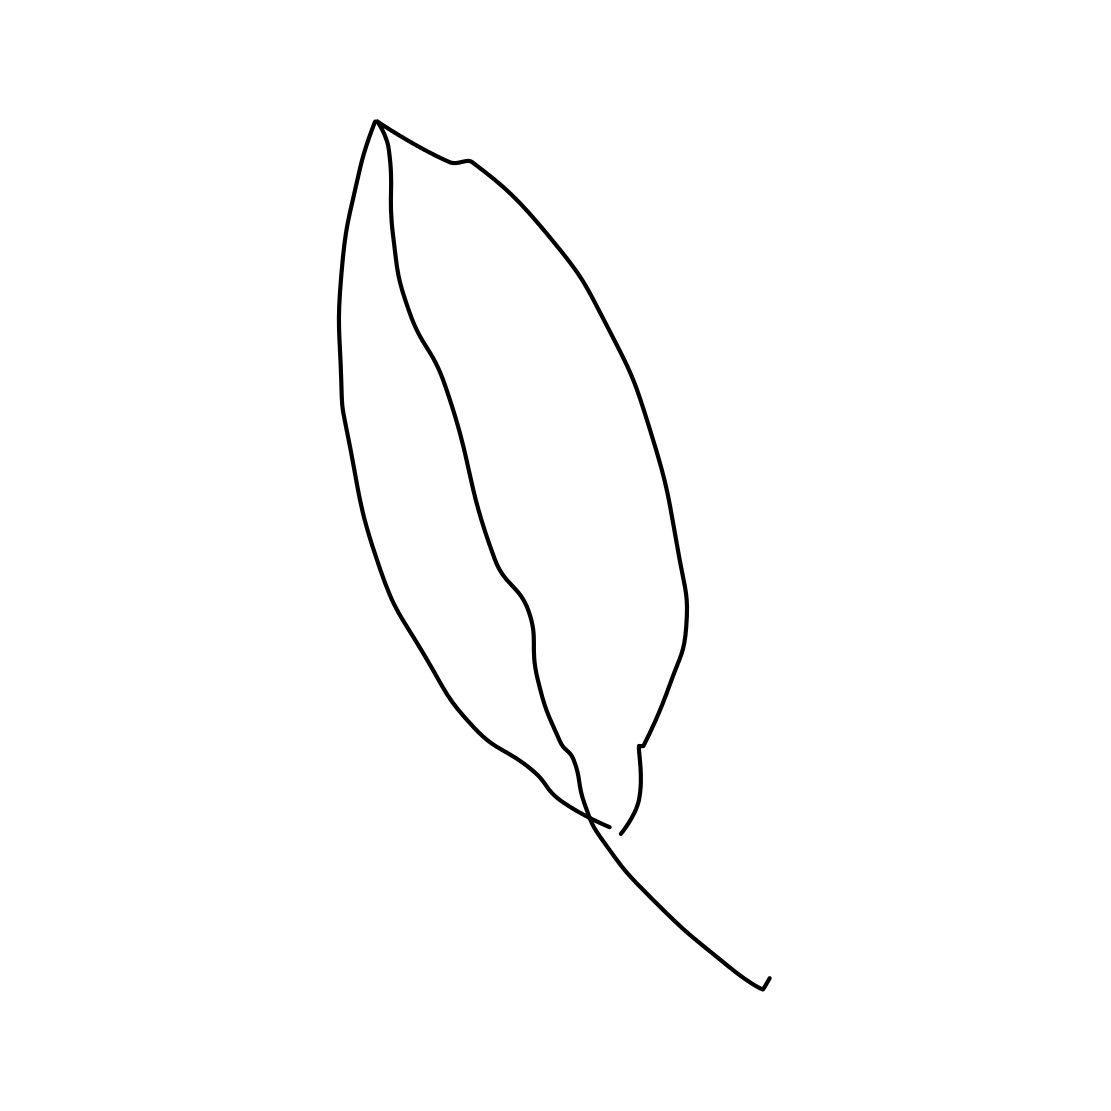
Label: leaf